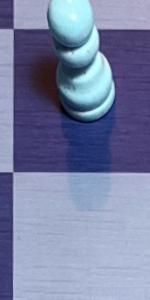
Label: Empty